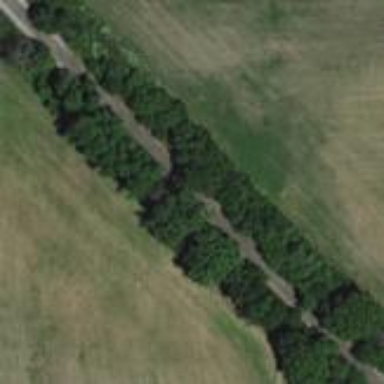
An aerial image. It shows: Deciduous broadleaved woodland.